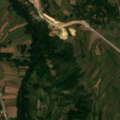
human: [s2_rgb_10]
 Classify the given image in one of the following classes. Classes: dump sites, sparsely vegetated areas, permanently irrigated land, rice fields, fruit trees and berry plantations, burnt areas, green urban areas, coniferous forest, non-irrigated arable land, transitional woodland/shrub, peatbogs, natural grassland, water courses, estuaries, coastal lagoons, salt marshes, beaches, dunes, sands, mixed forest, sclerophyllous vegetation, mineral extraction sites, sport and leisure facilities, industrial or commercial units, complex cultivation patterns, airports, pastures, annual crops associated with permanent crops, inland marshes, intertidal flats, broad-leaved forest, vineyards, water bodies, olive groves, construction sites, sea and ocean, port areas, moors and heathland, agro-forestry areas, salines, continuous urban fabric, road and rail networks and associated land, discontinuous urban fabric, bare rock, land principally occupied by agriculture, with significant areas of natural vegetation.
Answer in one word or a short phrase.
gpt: non-irrigated arable land, pastures, complex cultivation patterns, land principally occupied by agriculture, with significant areas of natural vegetation, transitional woodland/shrub